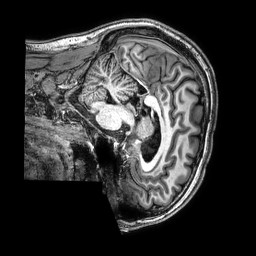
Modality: T1w
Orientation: sagittal
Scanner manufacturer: philips
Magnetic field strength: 3 T
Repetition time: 0.008 s
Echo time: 0.003552 s